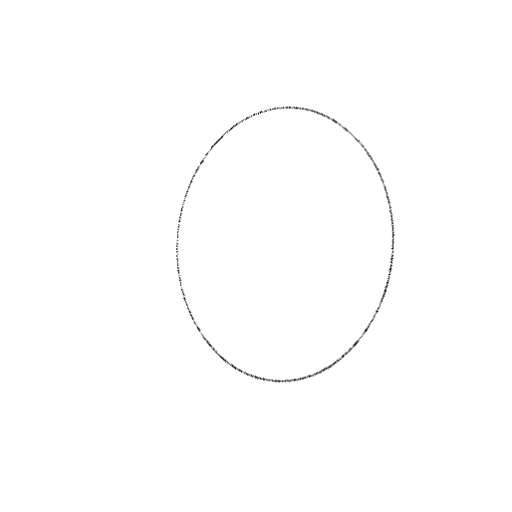
Crossing number: 0